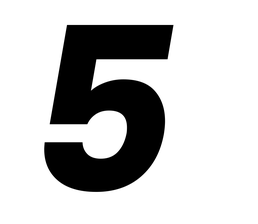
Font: Poppins-BoldItalic